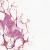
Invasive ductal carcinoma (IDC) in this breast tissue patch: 0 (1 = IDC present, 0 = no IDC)